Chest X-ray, PA view. Patient: 26 years old, sex M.
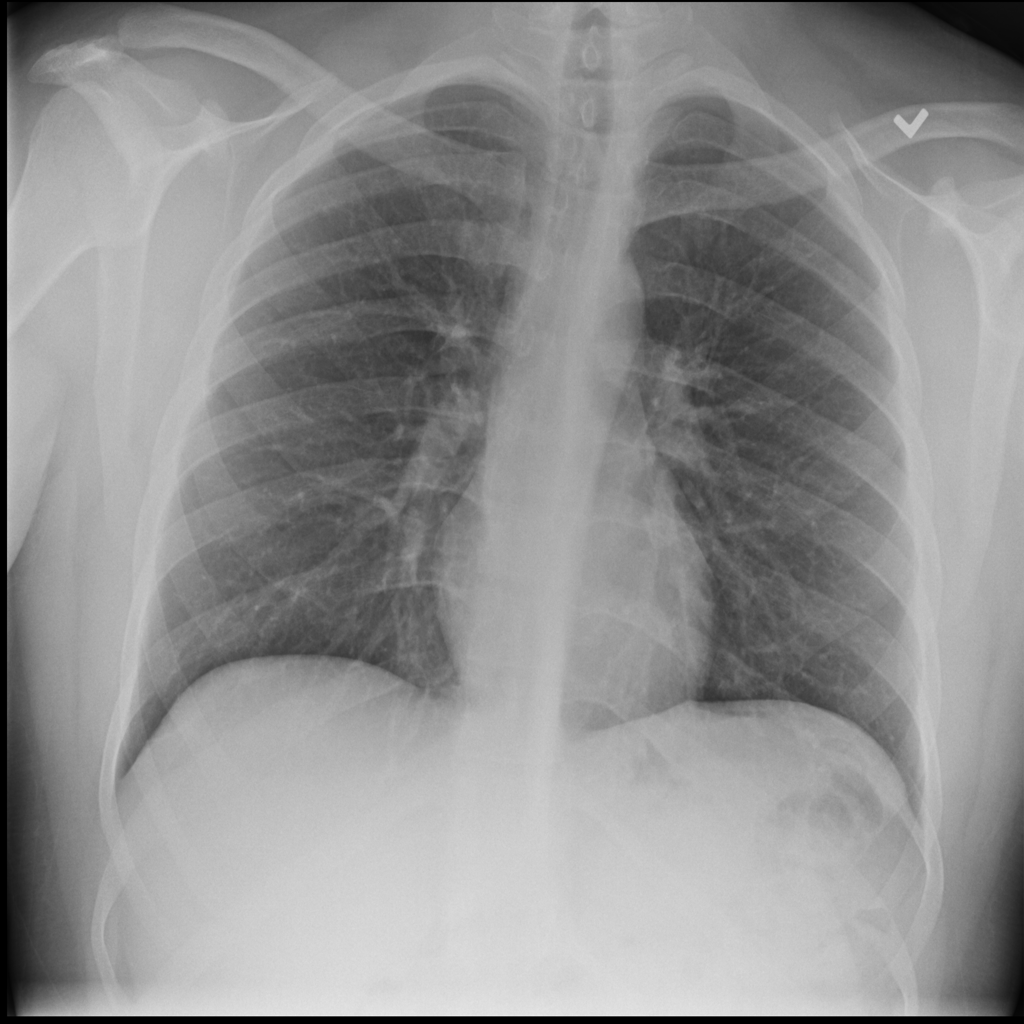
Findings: No Finding